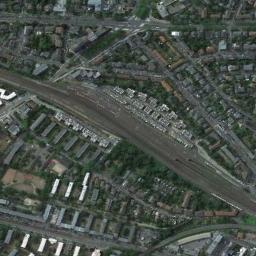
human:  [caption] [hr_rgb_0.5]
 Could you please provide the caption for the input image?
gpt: There is a railway station in the crowded city .

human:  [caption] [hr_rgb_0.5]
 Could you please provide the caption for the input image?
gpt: Many buildings of different shapes are beside the railway station .

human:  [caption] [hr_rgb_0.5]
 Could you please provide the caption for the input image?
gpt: The railway station with some railways is surrounded by a residential area .

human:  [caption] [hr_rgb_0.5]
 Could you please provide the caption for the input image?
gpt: The railway station is next to some buildings and trees .

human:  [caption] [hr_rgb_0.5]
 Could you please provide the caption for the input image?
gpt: There are many buildings around the railway station .